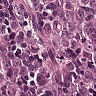
Metastatic tissue present: yes